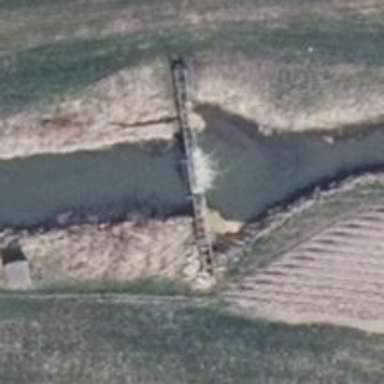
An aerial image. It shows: Weir in waterway.